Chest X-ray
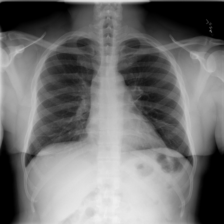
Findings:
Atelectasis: negative
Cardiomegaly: negative
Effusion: negative
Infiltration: negative
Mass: negative
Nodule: negative
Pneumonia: negative
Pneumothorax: negative
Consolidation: negative
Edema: negative
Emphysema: negative
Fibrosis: negative
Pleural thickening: negative
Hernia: negative